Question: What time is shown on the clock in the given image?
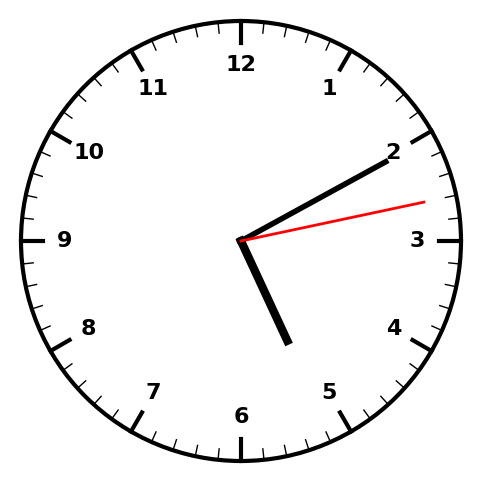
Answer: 05:10:13